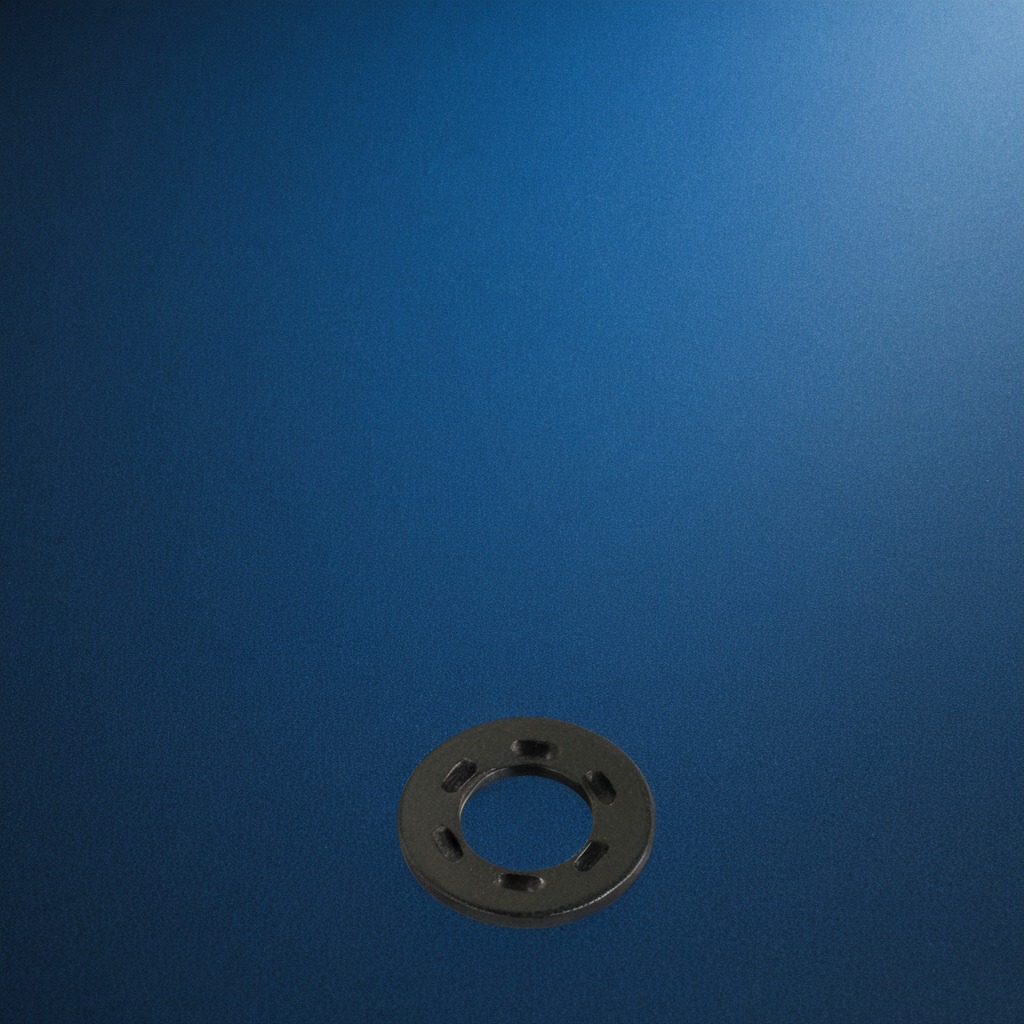
A flat metal washer is lying on the blue rubber mat.